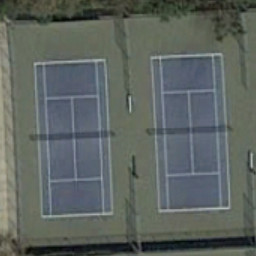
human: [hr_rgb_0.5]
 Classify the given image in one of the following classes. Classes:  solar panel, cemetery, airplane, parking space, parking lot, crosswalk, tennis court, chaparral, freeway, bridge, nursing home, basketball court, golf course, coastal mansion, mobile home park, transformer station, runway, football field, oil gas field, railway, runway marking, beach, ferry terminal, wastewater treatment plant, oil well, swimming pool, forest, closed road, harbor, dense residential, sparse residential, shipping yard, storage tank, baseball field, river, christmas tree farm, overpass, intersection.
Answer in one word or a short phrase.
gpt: tennis court